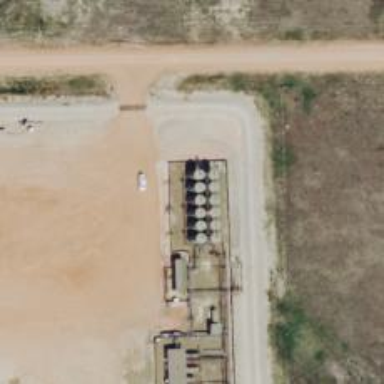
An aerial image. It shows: Storage tank with man-made structure.